Question: Using the latest bootstrap is there a better alternative to trigger a dropdown menu other than how I have implemented it? Perhaps a solution that uses only data- attributes bootstrap exposes to target a specific control.
Here is the view that uses the book icon and and anchor text to trigger the same dropdown.

# Code
<URL>
'''
<script>
$(function () {
$("#iconTrigger,#anchorTrigger").click(function () {
$("#ulEducationCenterDropDown").toggle();
});
});
</script>
<!-- trigger #1 -->
<a id="iconTrigger" href="" title="Resources &amp; Education">
<img src="http://lorempixel.com/200/200/" alt="Resources &amp; Education" />
</a>
<div style="display:inline;">
<div class="btn-group" >
<!-- trigger #2 -->
<a href="" title="Resources &amp; Education" id="anchorTrigger">Resources &amp; Education <span class="caret"></span></a>
<ul id="ulEducationCenterDropDown" class="dropdown-menu" role="menu">
<li><a href="/education-center/top-faqs">Top 12 FAQs</a></li>
<li><a href="/education-center/home-buyers-guide">Home Buyers Guide</a></li>
<li><a href="/education-center/understanding-credit">Understanding Credit</a></li>
<li><a href="/education-center/determining-rates">Determining Rates</a></li>
<li><a href="/education-center/mortgage-terminology">Mortgage Terminology</a></li>
<li><a href="/education-center/starkey-calculators">Calculators</a></li>
</ul>
</div>
<p>Resources for your home buying research.</p>
</div>
'''
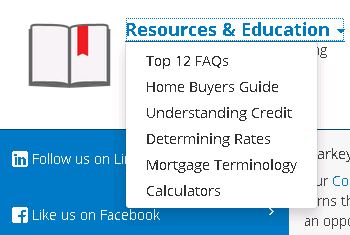
Answer: Sure, you can use the 'collapse' component..
'''
data-target="#ulEducationCenterDropDown" data-toggle="collapse"
'''
Demo: <URL>